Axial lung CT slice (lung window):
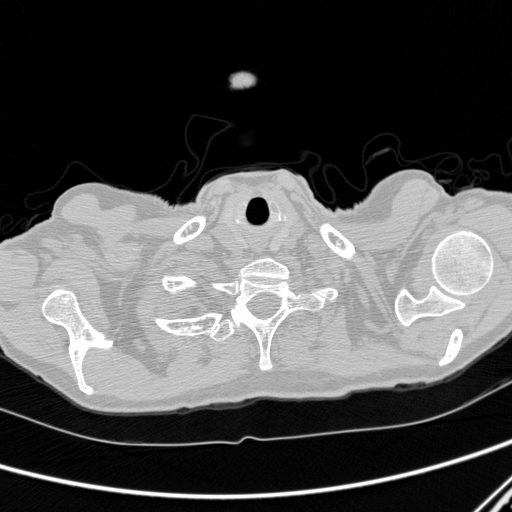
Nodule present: no